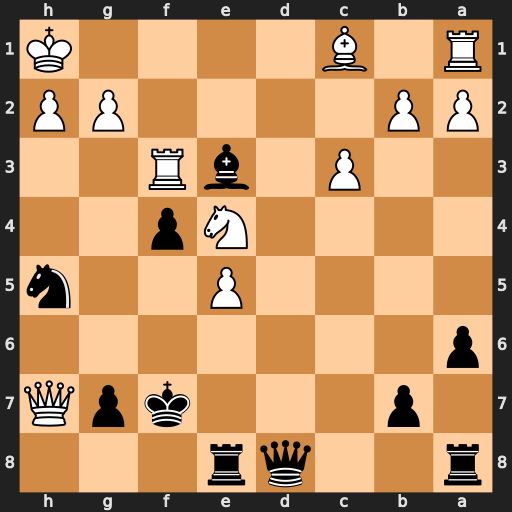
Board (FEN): r2qr3/1p3kpQ/p7/4P2n/4Np2/2P1bR2/PP4PP/R1B4K
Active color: b
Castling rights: -
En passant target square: -
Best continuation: Qd1+ Rf1 Qxf1#